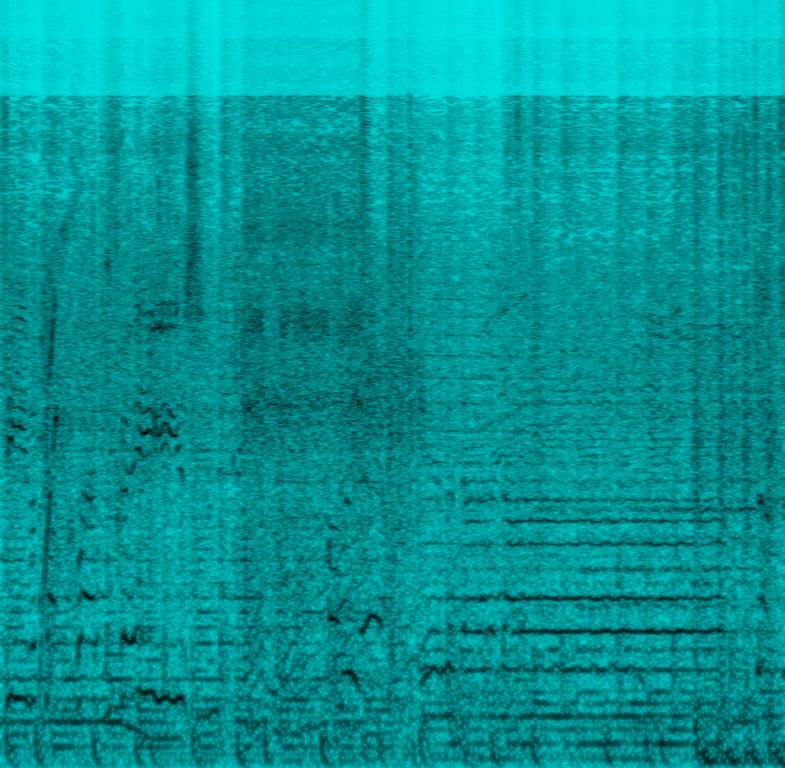
This song contains an acoustic drum set playing a fast groove along with a bassline. A e-guitar is playing a distorted solo melody while a male voice gets backed by harmony singers before singing on alone to duck-like sounds. In the background you can hear a lot of duck-like sounds and a hammering that does not belong to the musical composition. This song may be playing as an intro for a kids TV-show.